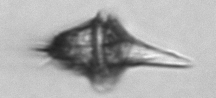
Label: Amylax